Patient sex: M
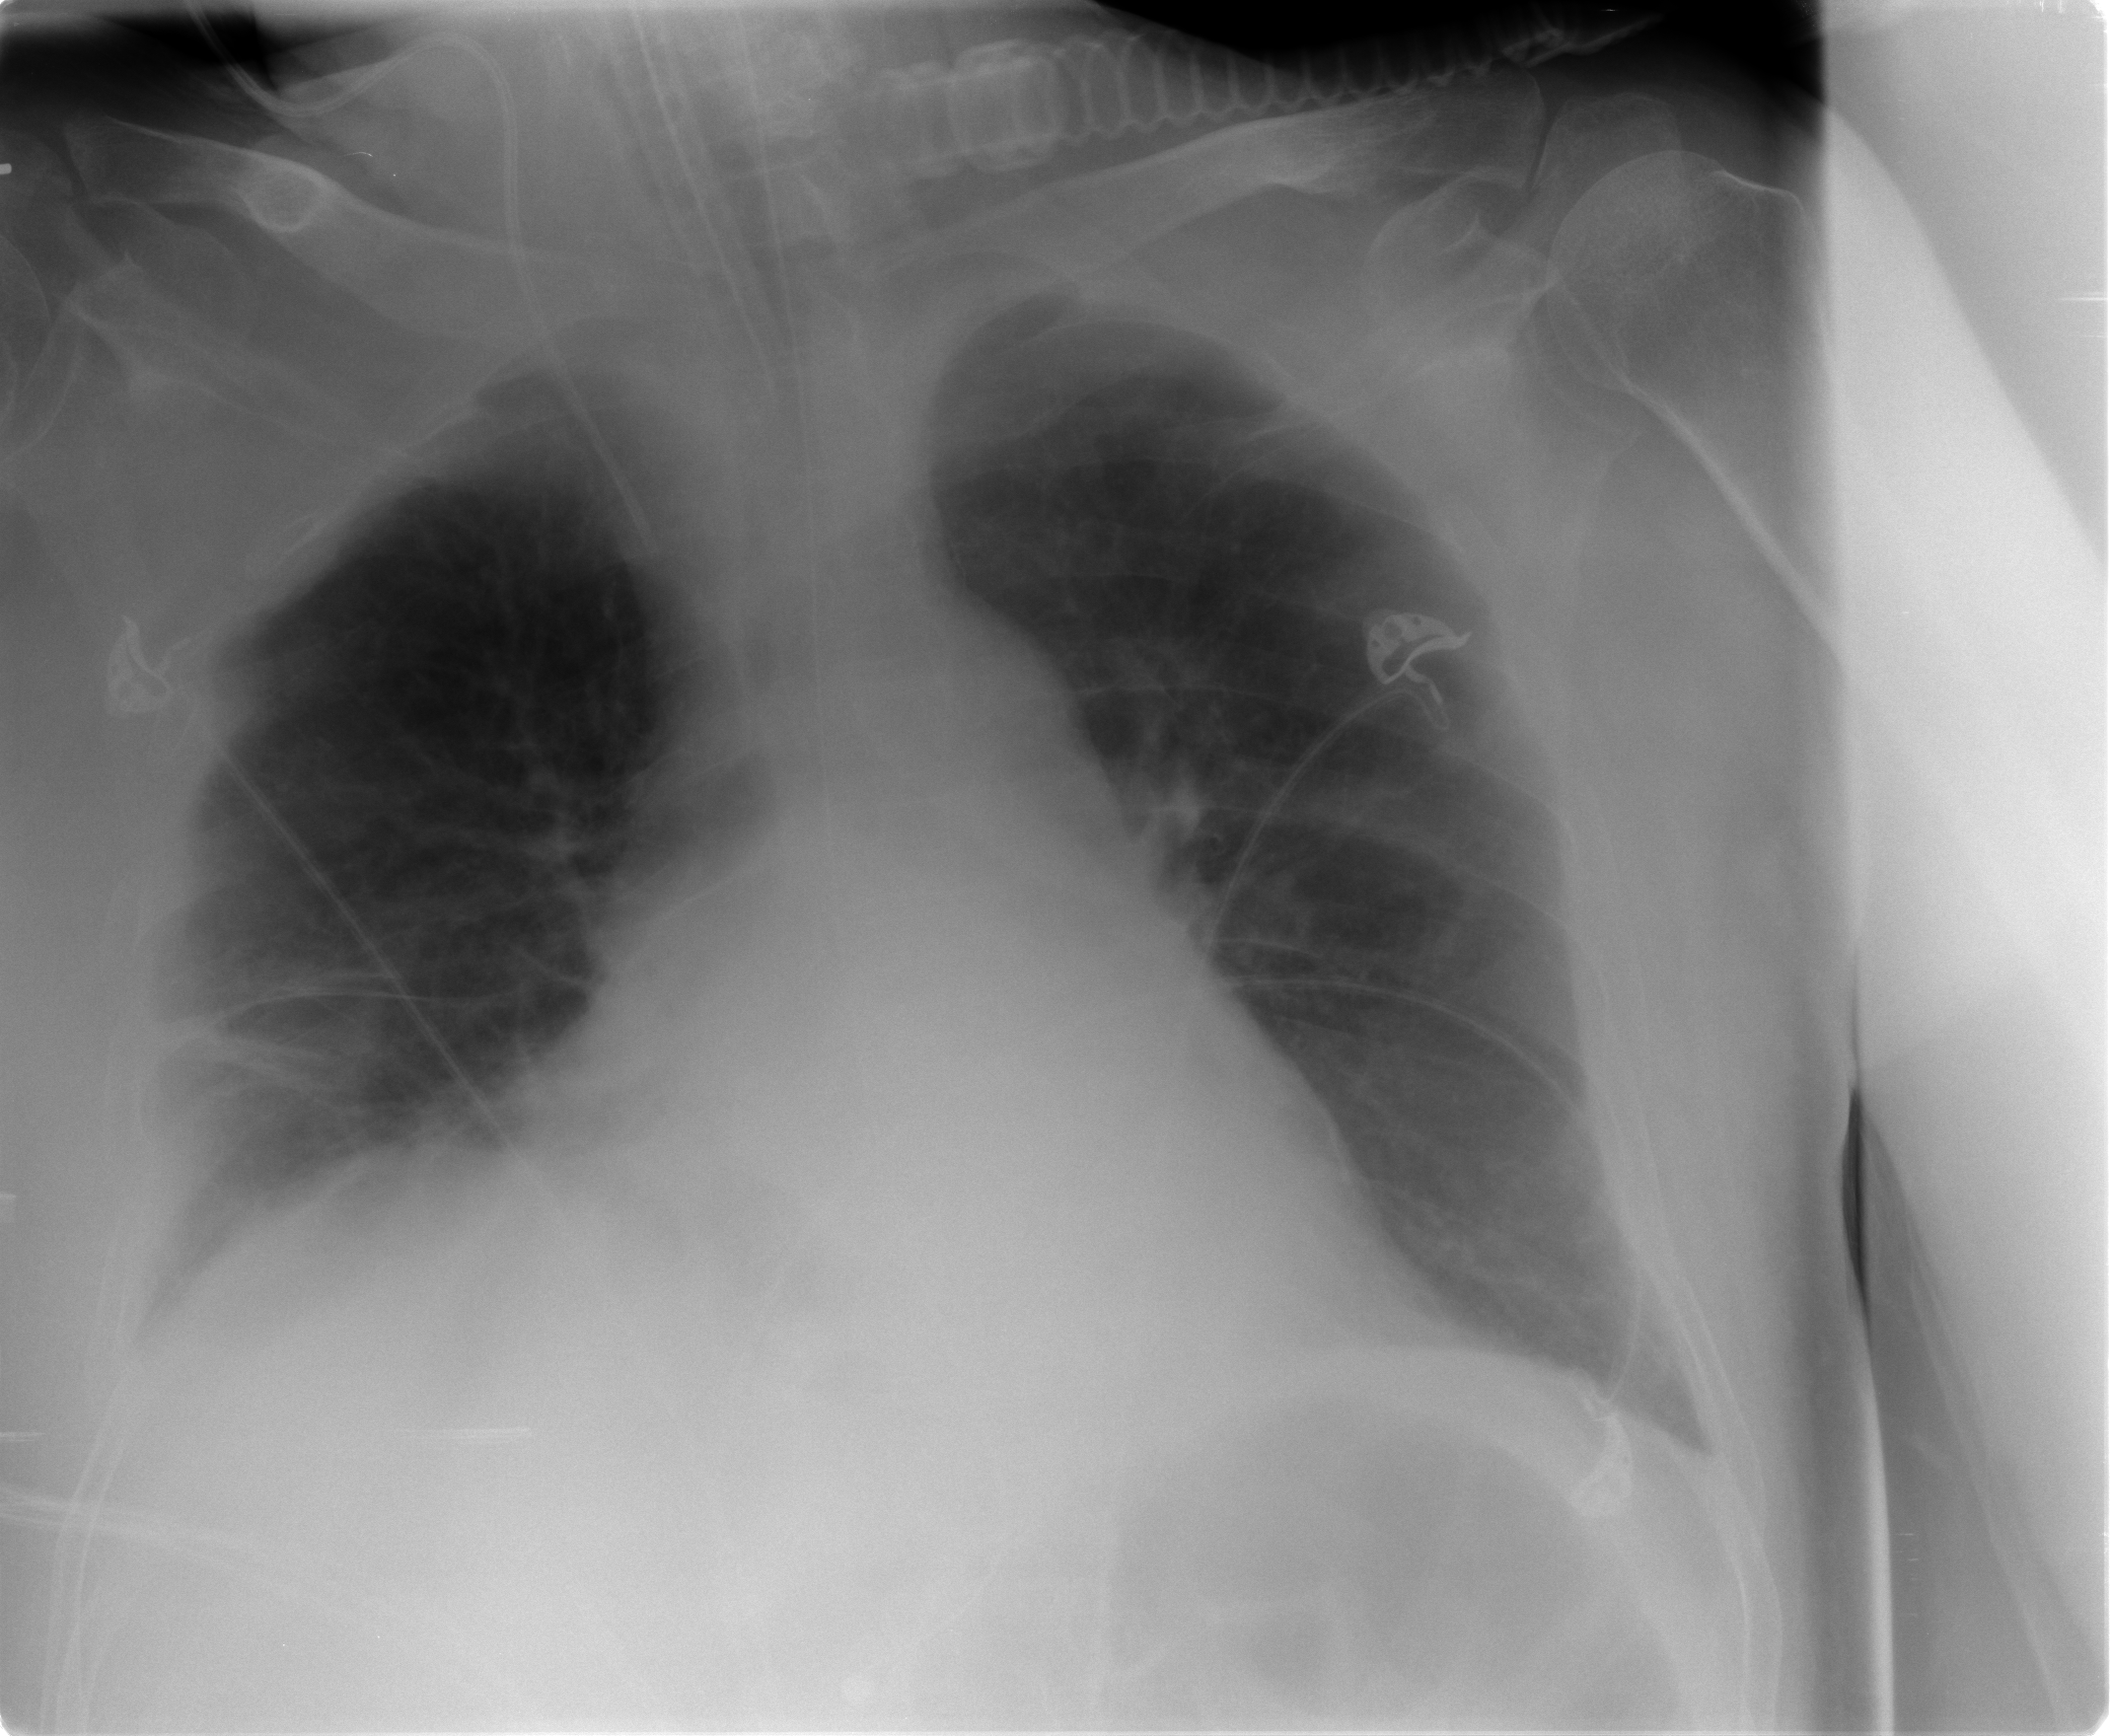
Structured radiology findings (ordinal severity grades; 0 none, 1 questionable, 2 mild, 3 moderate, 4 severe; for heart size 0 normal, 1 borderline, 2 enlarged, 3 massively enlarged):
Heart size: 2
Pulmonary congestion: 2
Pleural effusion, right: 2
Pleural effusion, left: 0
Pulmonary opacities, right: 1
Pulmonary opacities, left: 0
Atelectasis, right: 3
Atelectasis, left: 2